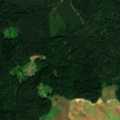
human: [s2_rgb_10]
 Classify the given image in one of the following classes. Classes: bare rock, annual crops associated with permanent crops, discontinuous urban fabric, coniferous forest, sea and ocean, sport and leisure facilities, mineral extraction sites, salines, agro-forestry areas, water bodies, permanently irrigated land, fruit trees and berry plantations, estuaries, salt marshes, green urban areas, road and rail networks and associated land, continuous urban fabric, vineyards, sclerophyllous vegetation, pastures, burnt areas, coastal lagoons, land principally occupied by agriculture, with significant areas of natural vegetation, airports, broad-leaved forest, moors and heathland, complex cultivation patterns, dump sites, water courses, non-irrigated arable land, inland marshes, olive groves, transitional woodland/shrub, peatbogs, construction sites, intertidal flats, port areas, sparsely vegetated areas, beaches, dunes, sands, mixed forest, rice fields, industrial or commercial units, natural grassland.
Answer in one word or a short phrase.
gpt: non-irrigated arable land, coniferous forest, mixed forest, transitional woodland/shrub